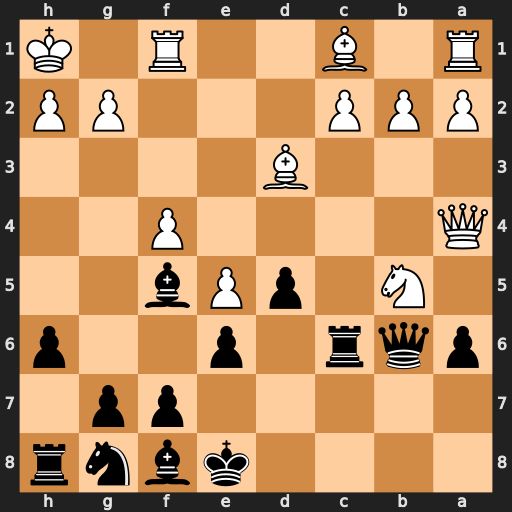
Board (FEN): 4kbnr/5pp1/pqr1p2p/1N1pPb2/Q4P2/3B4/PPP3PP/R1B2R1K
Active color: b
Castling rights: k
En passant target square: -
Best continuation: Bxd3 cxd3 Qxb5 Qxb5 axb5